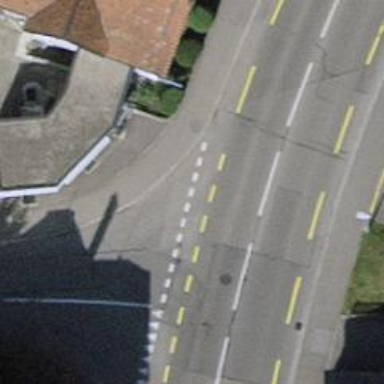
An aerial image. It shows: Road with "give way" sign.